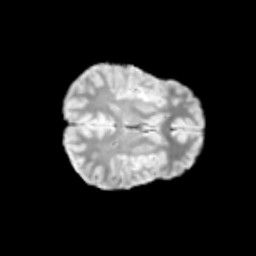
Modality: T2w
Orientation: axial
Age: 12
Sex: female
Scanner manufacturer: siemens
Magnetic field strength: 3 T
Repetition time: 3.8 s
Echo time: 0.07 s